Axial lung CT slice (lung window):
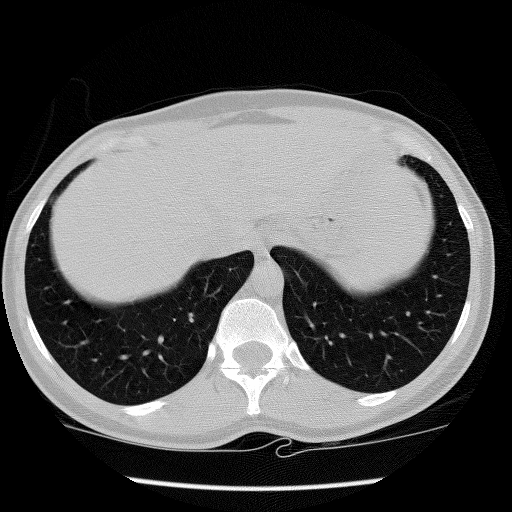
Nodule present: no